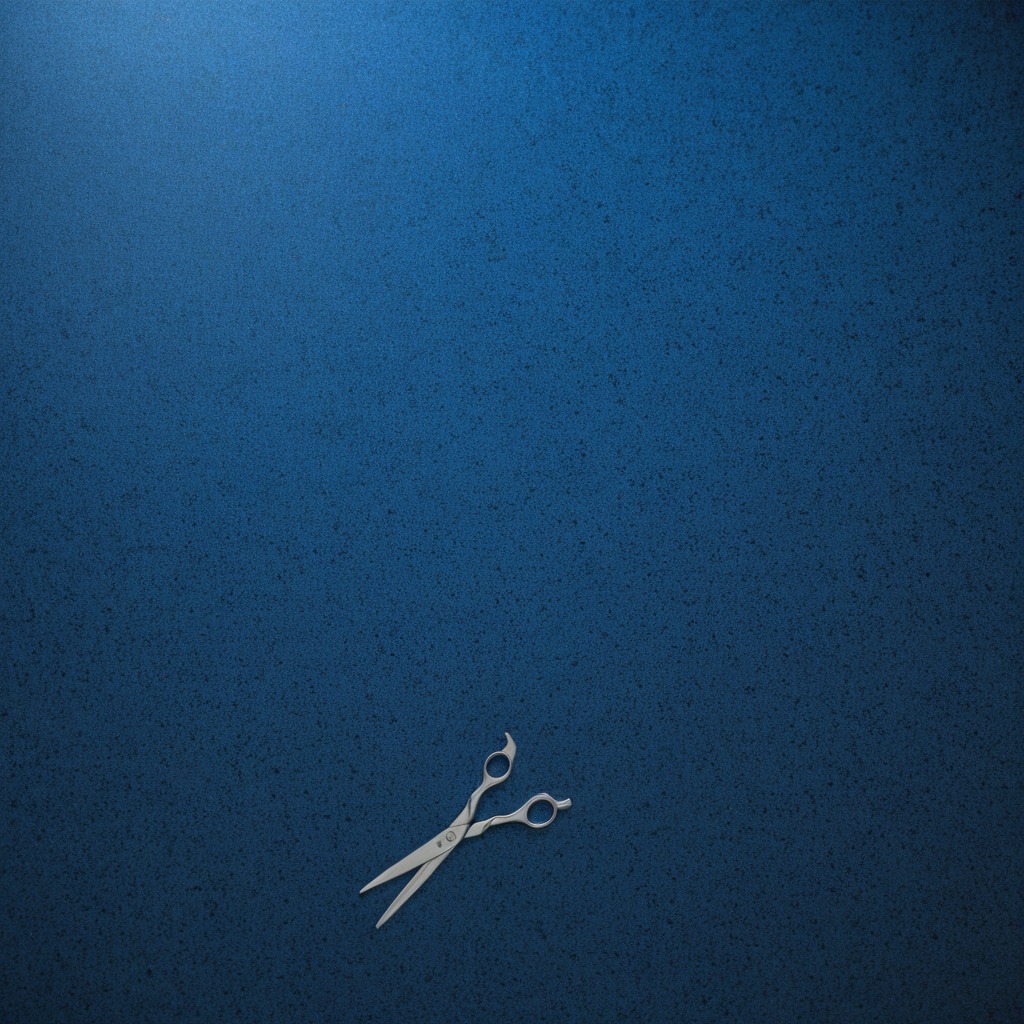
A scissor is lying on a blue rubber mat inside a workshop under bright overhead lighting crisp shadows high clarity worn but beneath the mat